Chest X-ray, AP view. Patient: 58 years old, sex M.
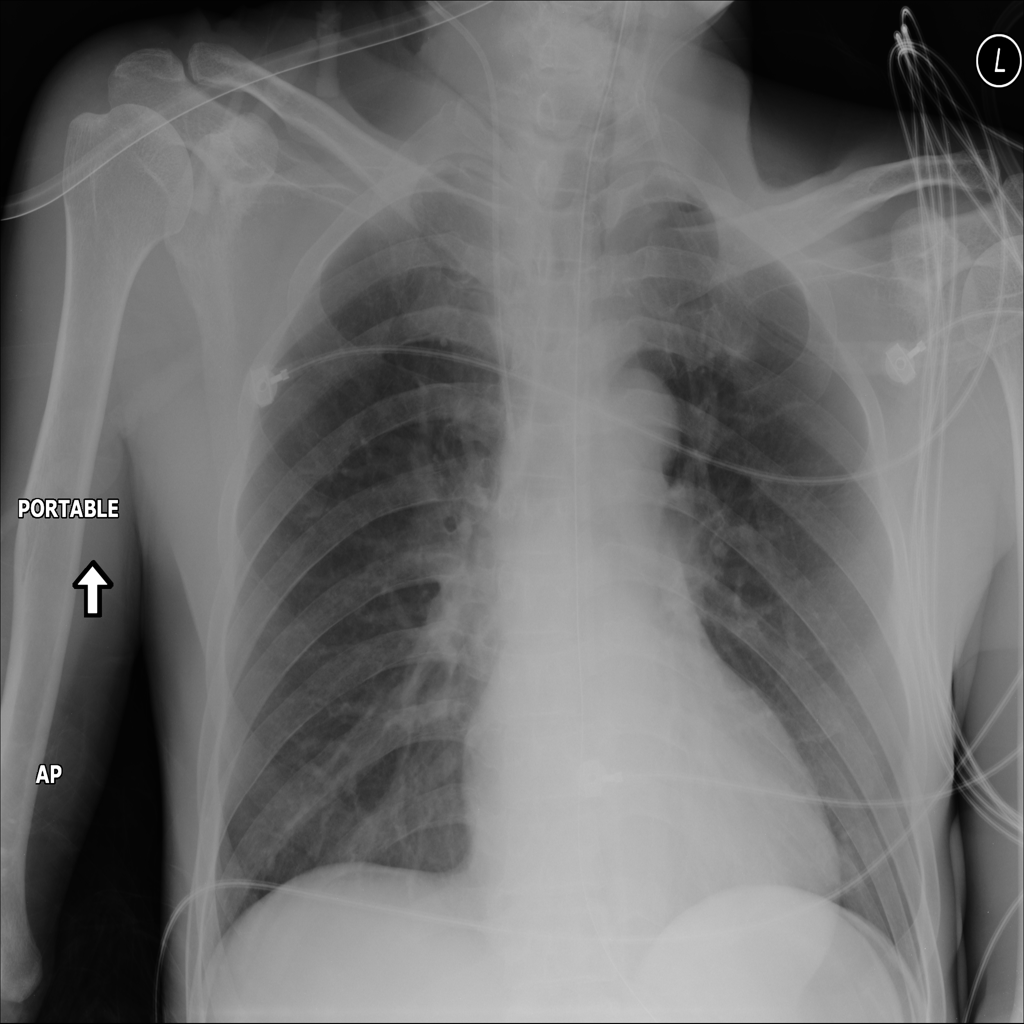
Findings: No Finding